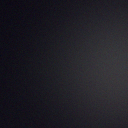
Screen state: off